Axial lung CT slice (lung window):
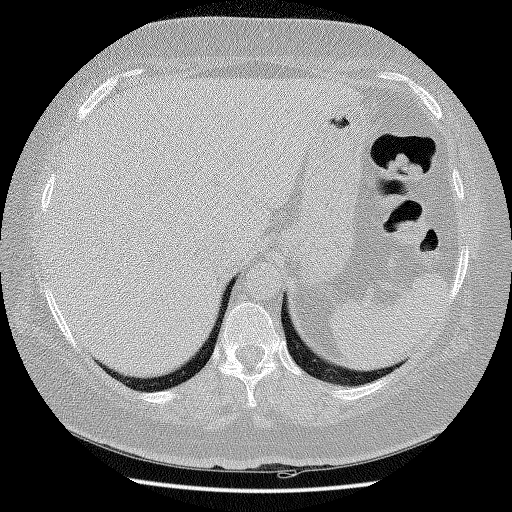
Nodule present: no